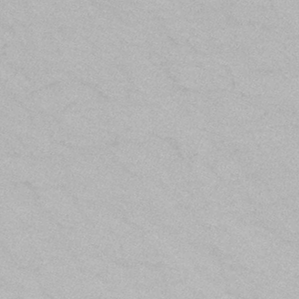
Label: frost